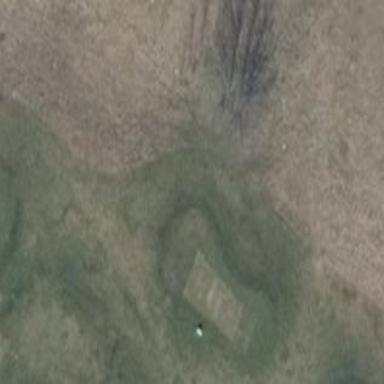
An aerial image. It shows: Golf tee.